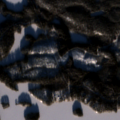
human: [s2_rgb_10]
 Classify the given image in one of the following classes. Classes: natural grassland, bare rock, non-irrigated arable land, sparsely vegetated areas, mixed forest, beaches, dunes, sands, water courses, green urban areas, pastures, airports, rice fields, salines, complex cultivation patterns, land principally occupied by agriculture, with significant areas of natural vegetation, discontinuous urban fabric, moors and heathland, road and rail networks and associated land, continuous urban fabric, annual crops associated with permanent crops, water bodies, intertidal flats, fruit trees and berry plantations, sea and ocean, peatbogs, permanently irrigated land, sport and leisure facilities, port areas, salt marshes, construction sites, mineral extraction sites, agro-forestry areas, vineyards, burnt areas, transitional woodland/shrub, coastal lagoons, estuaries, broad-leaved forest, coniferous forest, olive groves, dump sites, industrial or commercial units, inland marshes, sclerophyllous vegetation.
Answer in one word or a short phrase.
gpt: coniferous forest, mixed forest, water bodies